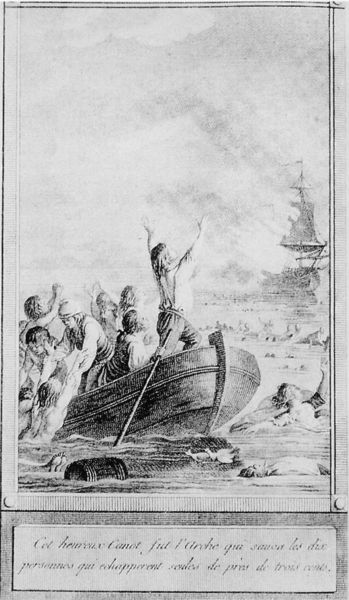
Titel: Schiffbruch des „Le Prince“
Künstler: Clément-Pierre Marillier
Schlagwörter: himmel, meer, nackt, wasser, weiß, menschen, grau, holz, männer, zeichnung, hose, arme, leiche, tod, horizont, boot, paddel, ruder, schiff, schrift, segel, wellen, mast, segelschiff, dunst, grafik, nebel, französisch, seenot, unglück, ruderboot, himmle, schwimmen, druck, druckgrafik, stich, schwarzweiß, text, leichen, tote, fass, hilfe, hoffnung, graustufen, retten, rettung, schiffbrüchige, tonne, bord, rufen, winken, rettungsboot, ertrinken, kathastrophe, leichname